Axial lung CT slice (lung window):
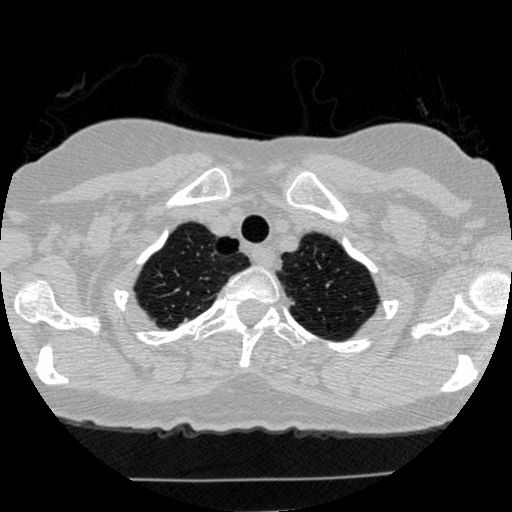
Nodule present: no